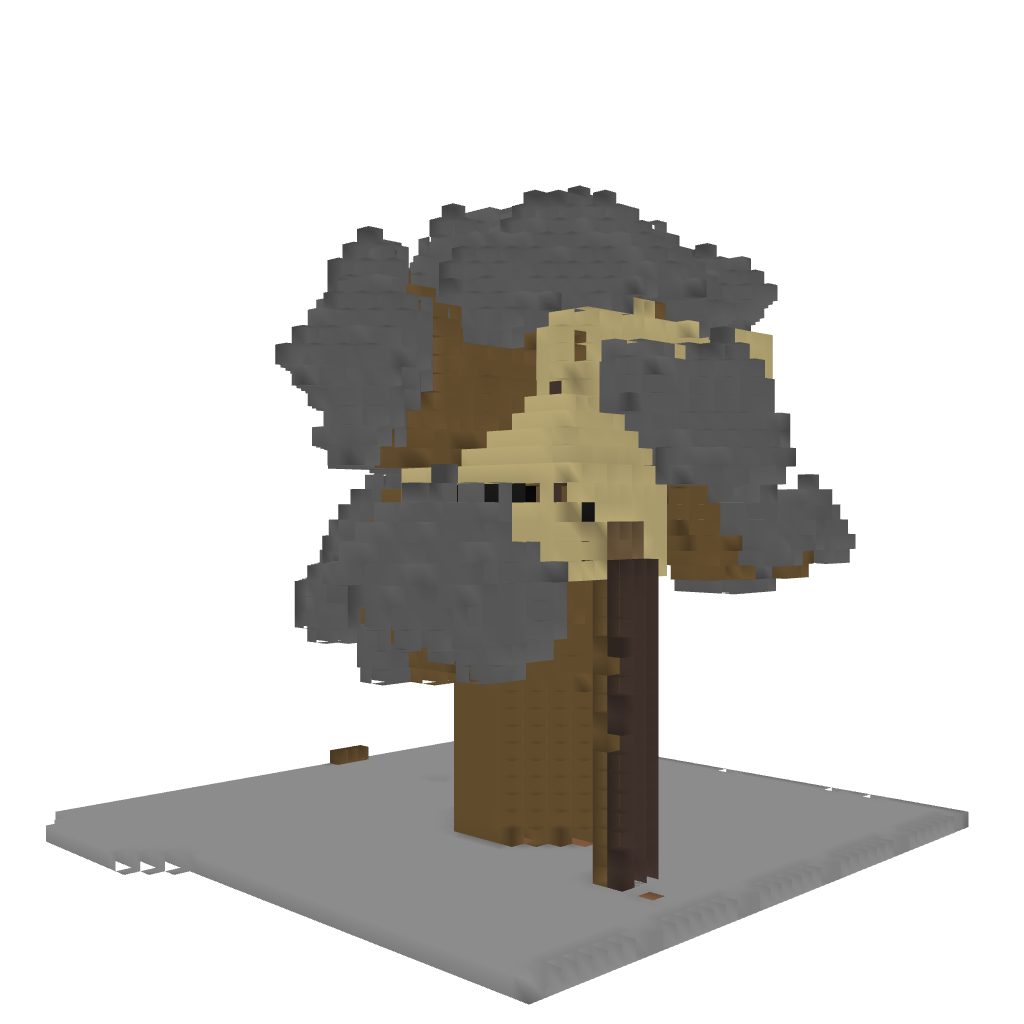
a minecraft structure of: Tree House v1